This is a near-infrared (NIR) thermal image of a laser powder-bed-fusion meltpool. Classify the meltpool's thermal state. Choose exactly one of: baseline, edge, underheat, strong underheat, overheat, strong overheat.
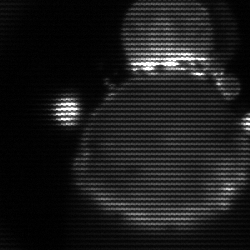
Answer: edge